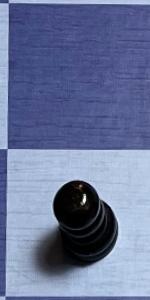
Label: Pawn_Black